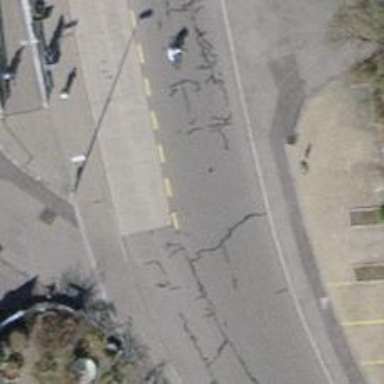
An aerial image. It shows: Secondary road with separate asphalt sidewalks.